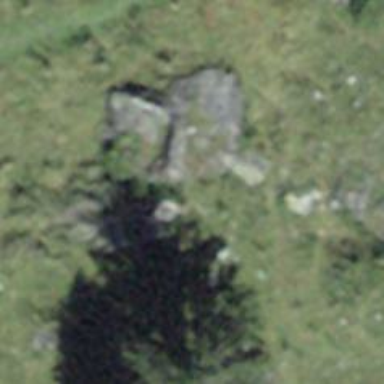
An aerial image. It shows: Evergreen needle-leaved tree.